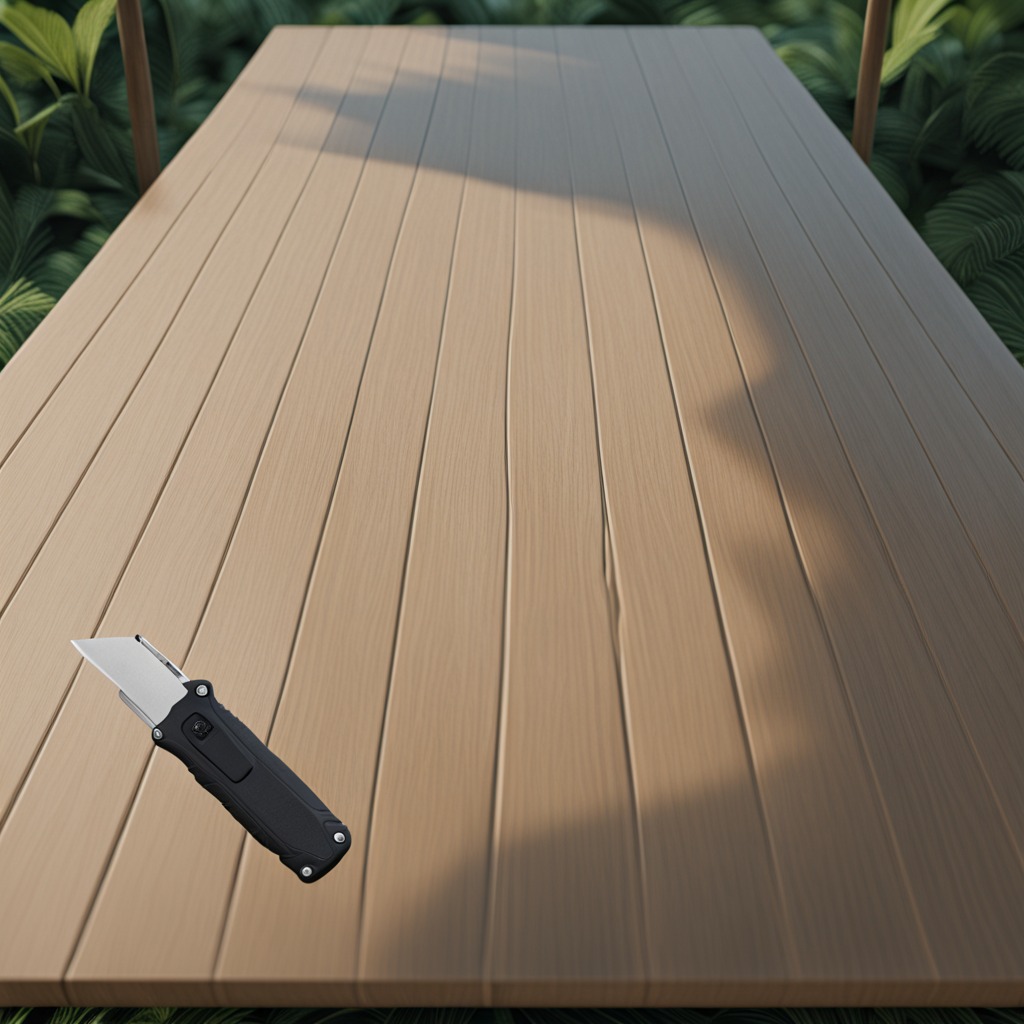
A utility knife lies on a clean wooden table inside a jungle field workshop tent humid ambient light worn but